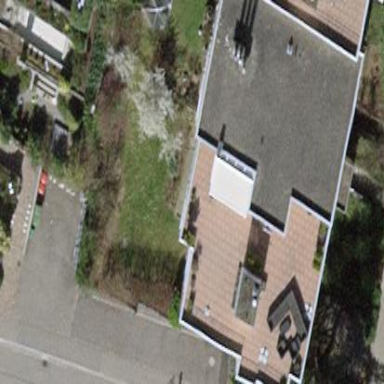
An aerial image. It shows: View of roof of building.